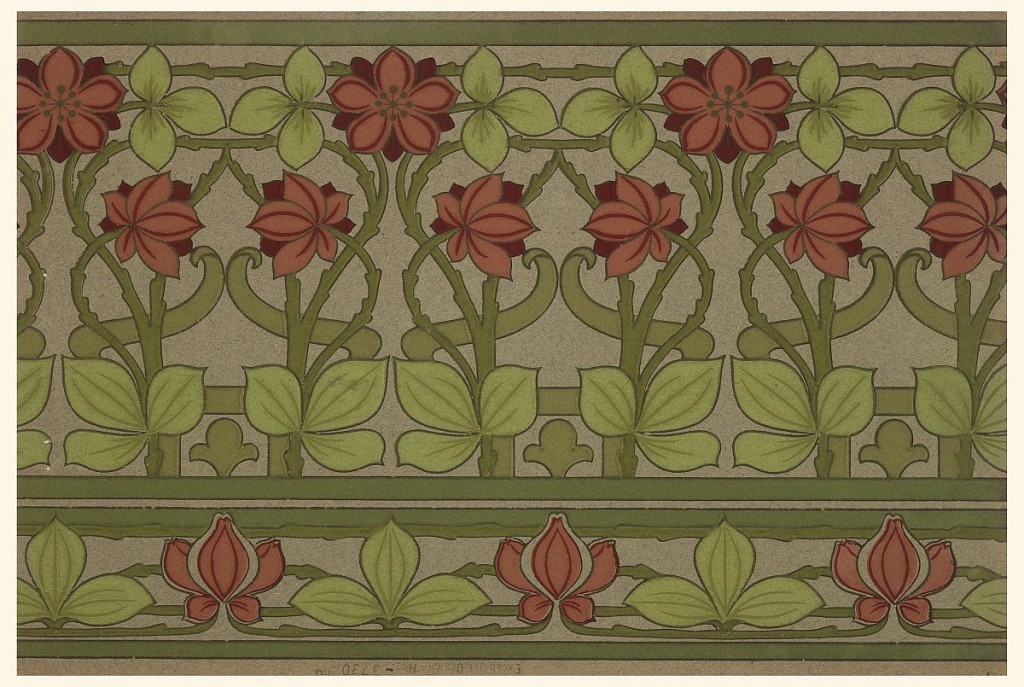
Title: Frieze and border
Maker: S.A. Maxwell & Co.
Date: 1907–08
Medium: Machine-printed paper
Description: Interweaved floral and foliate pattern, composed of top frieze and matching chair-rail border.